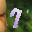
Label: 7